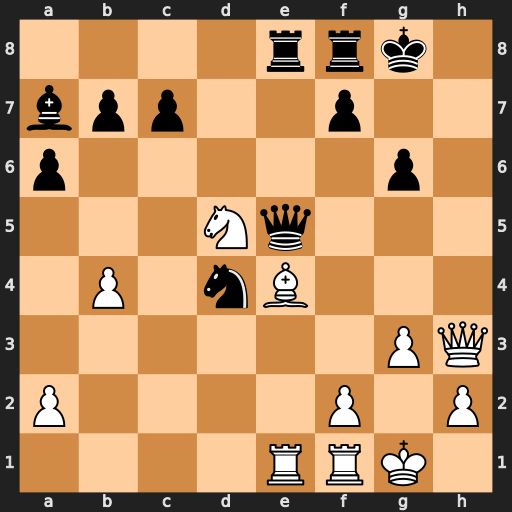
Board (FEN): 4rrk1/bpp2p2/p5p1/3Nq3/1P1nB3/6PQ/P4P1P/4RRK1
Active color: w
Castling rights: -
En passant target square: -
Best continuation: Bxg6 fxg6 Rxe5